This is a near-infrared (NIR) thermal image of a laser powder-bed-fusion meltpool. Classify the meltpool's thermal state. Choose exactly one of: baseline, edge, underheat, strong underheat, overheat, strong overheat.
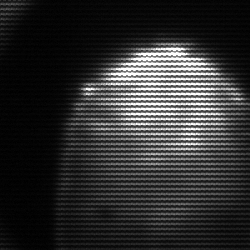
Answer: edge